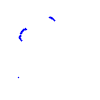
Particle: proton